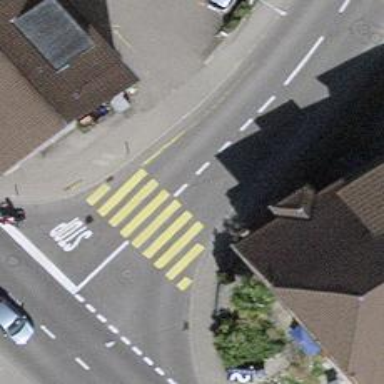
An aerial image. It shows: Pedestrian crossing with zebra markings on the footway.